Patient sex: M
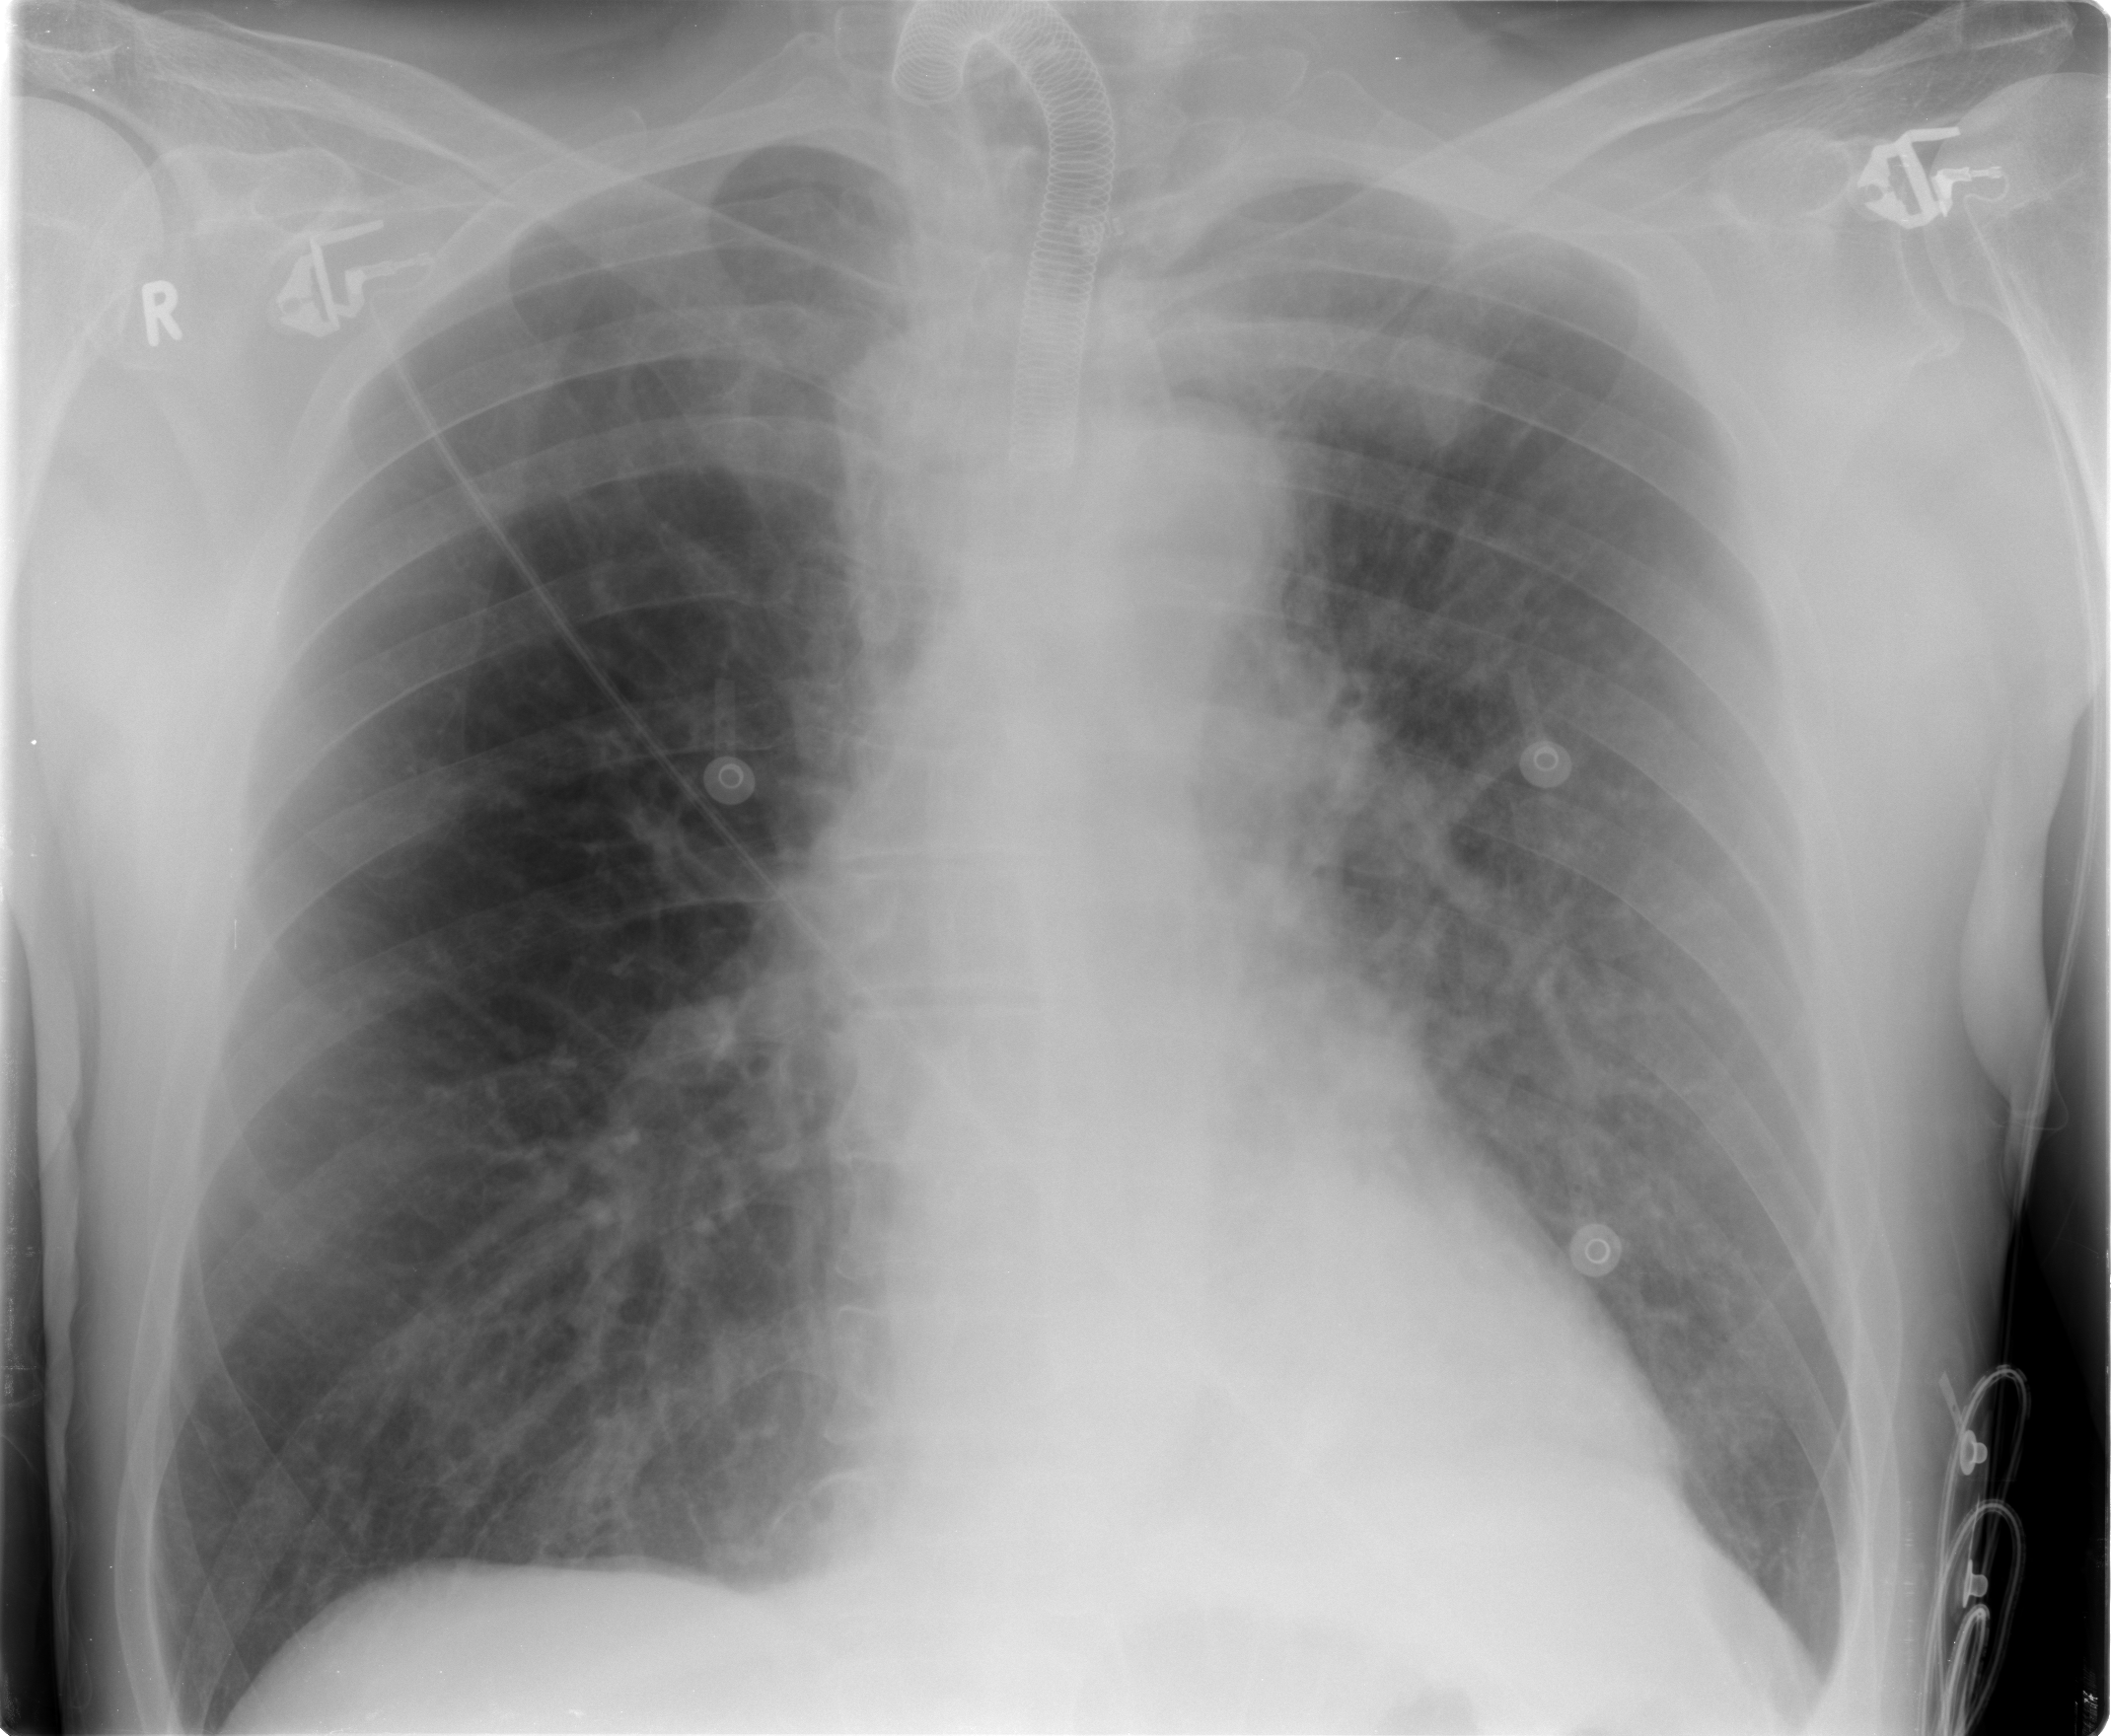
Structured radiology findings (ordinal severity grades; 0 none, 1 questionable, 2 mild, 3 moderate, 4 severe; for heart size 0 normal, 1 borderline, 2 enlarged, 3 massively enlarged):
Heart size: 0
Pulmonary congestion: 1
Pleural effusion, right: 0
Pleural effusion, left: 1
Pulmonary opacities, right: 0
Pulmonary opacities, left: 2
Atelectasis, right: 2
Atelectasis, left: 2